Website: home-depot
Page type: cart
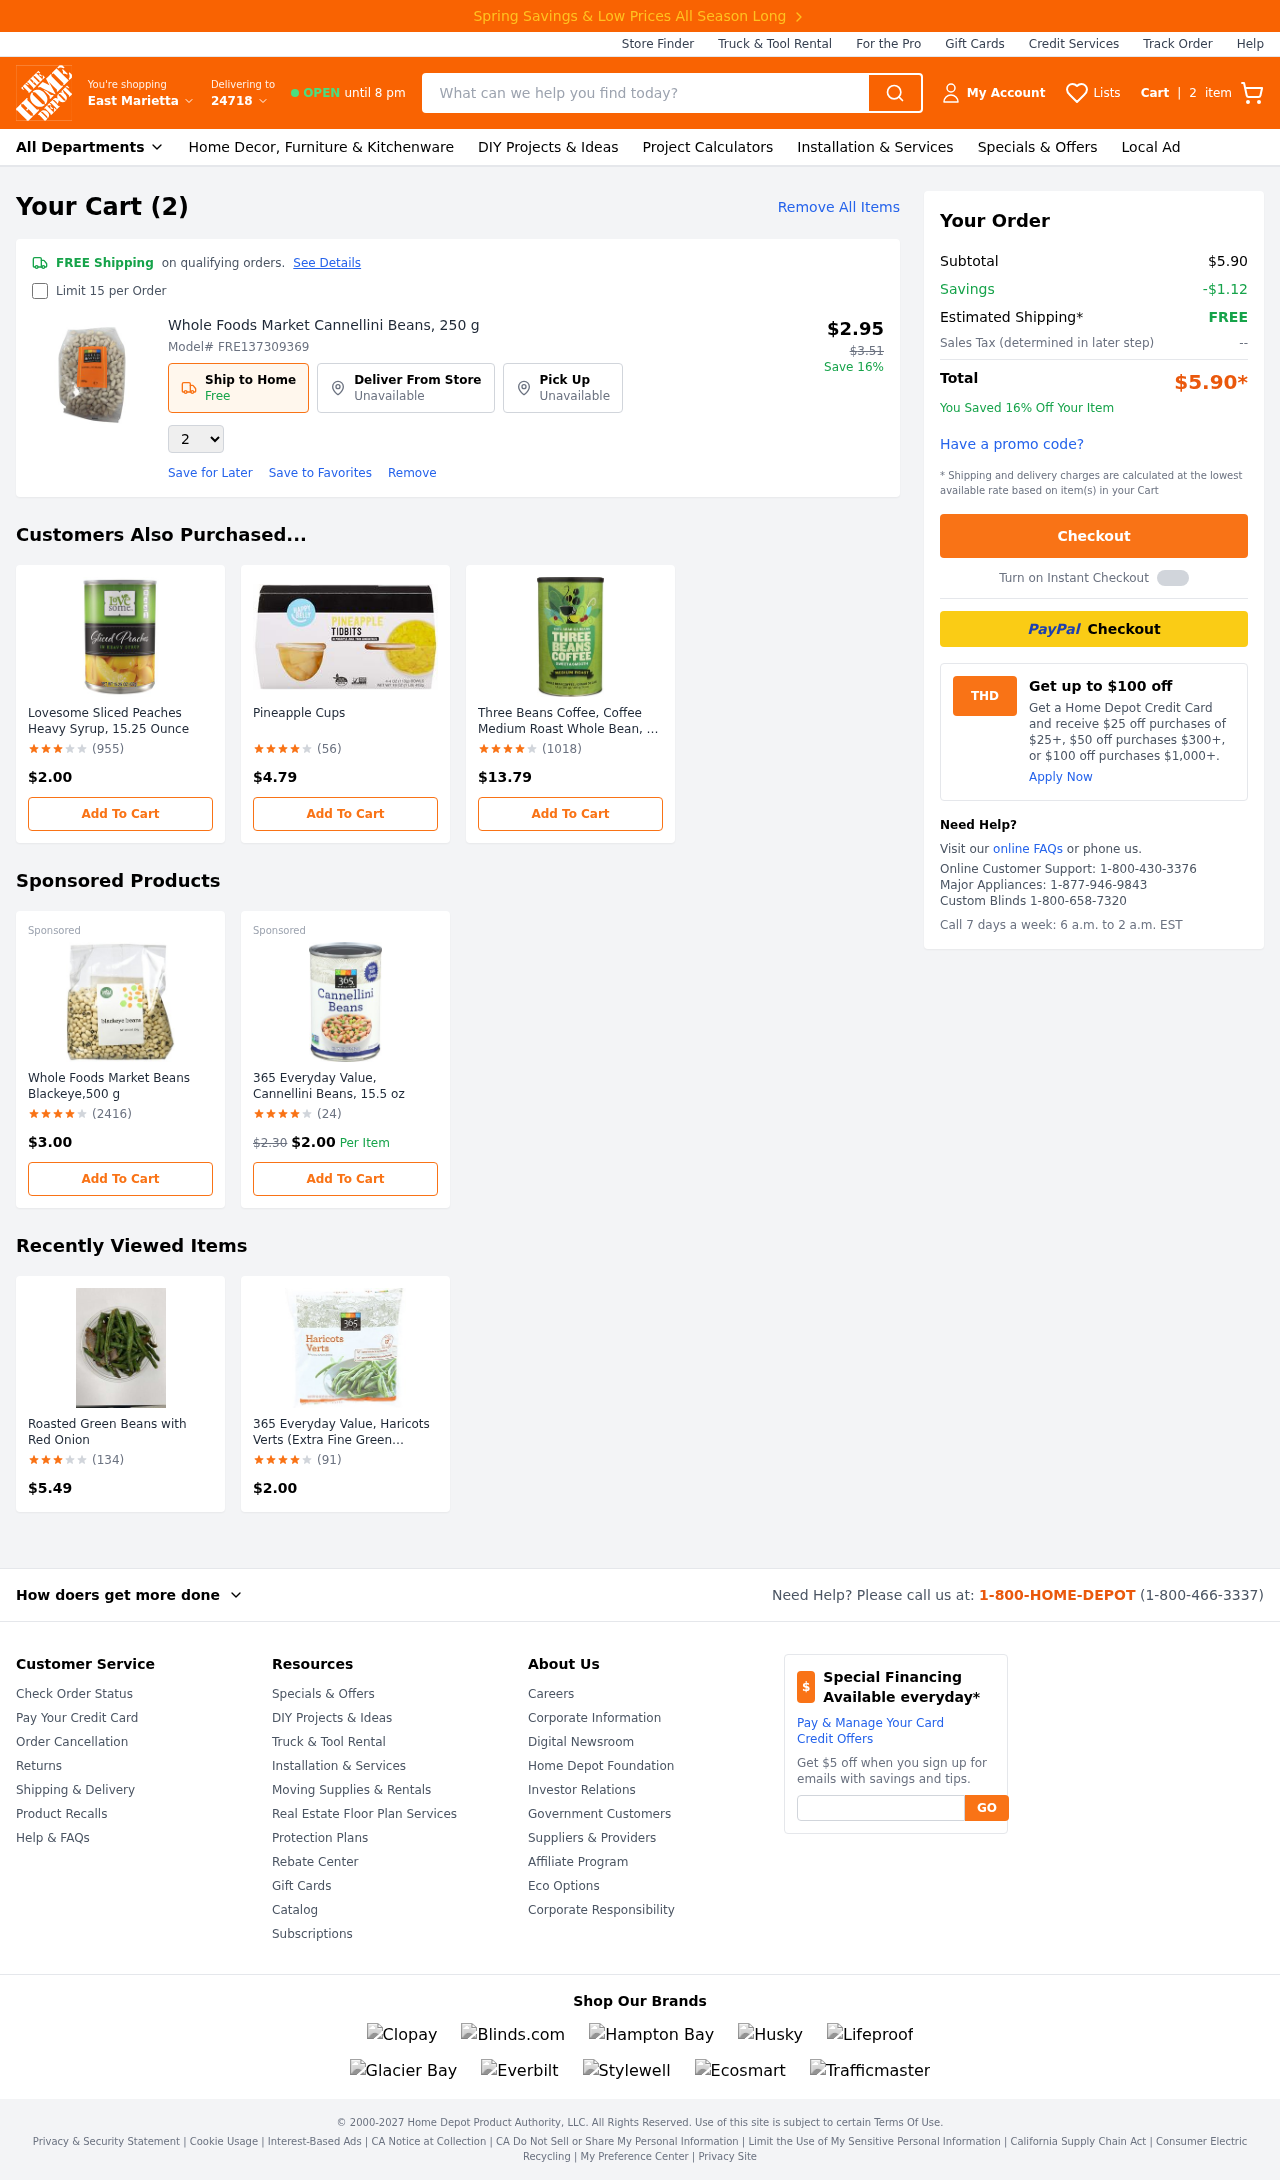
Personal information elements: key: PII_POSTCODE
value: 24718
Product elements: key: PRODUCT1_NAME
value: Whole Foods Market Cannellini Beans, 250 g
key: PRODUCT1_PRICE
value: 2.95
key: PRODUCT1_QUANTITY
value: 2
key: PRODUCT2_NAME
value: Lovesome Sliced Peaches Heavy Syrup, 15.25 Ounce
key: PRODUCT2_NUM_RATINGS
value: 955
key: PRODUCT2_PRICE
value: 2
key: PRODUCT2_RATING
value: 3.7
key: PRODUCT3_NAME
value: Pineapple Cups
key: PRODUCT3_NUM_RATINGS
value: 56
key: PRODUCT3_PRICE
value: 4.79
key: PRODUCT3_RATING
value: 4.7
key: PRODUCT4_NAME
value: Three Beans Coffee, Coffee Medium Roast Whole Bean, 14 Ounce
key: PRODUCT4_NUM_RATINGS
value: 1018
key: PRODUCT4_PRICE
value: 13.79
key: PRODUCT4_RATING
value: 4.4
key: PRODUCT5_NAME
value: Whole Foods Market Beans Blackeye,500 g
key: PRODUCT5_NUM_RATINGS
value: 2416
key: PRODUCT5_PRICE
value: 3
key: PRODUCT5_RATING
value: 4.5
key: PRODUCT6_NAME
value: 365 Everyday Value, Cannellini Beans, 15.5 oz
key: PRODUCT6_NUM_RATINGS
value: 24
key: PRODUCT6_PRICE
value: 2
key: PRODUCT6_RATING
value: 4.4
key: PRODUCT7_NAME
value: Roasted Green Beans with Red Onion
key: PRODUCT7_NUM_RATINGS
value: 134
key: PRODUCT7_PRICE
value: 5.49
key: PRODUCT7_RATING
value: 3.7
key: PRODUCT8_NAME
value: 365 Everyday Value, Haricots Verts (Extra Fine Green Beans), 16 oz, (Frozen)
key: PRODUCT8_NUM_RATINGS
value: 91
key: PRODUCT8_PRICE
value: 2
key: PRODUCT8_RATING
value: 4.2
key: PRODUCT1_ORIGINAL_PRICE
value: $3.51
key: PRODUCT6_ORIGINAL_PRICE
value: $2.30
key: PRODUCT_MODEL_NUMBER
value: FRE137309369
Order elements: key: ORDER_NUM_ITEMS
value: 2
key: ORDER_SUBTOTAL
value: $5.90
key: ORDER_SAVINGS
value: -$1.12
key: ORDER_TOTAL
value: $5.90*
Search elements: key: HEADER_SEARCH
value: What can we help you find today?